Question:
I have this error on my Android Studio running with Mac OS 10.8.3, I've installed the github client but is not necesary...
Any help?
Thanks
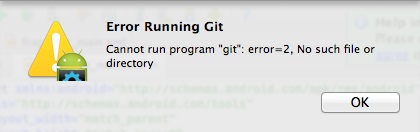
Answer: Check the path registered in 'Settings -> Version Control -> Git', in text box next to "'Path to Git Executable'".
It should reference a local installation of git.
If the path mentioned there doesn't exist, that would explain the error message.